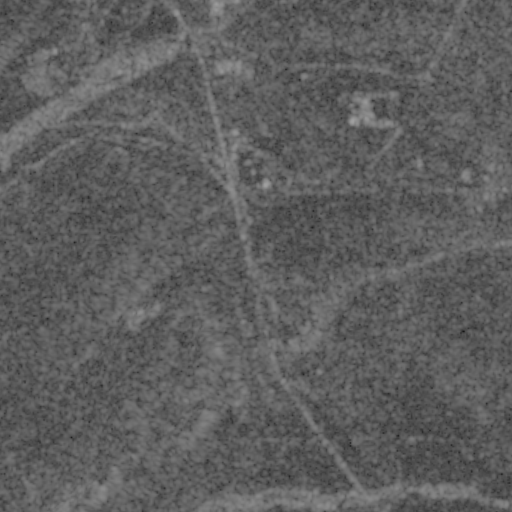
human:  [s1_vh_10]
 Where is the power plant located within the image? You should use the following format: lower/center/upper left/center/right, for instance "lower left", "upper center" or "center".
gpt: The power plant is located in the upper center of the image.
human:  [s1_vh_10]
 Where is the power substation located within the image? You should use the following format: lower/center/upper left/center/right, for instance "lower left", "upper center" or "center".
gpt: The power substation is located in the upper center of the image.
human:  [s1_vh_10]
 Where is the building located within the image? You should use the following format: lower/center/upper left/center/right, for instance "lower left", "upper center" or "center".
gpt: The building is located in the upper right of the image.
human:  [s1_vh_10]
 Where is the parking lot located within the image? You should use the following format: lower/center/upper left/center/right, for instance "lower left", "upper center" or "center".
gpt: There is no parking lot in the image.

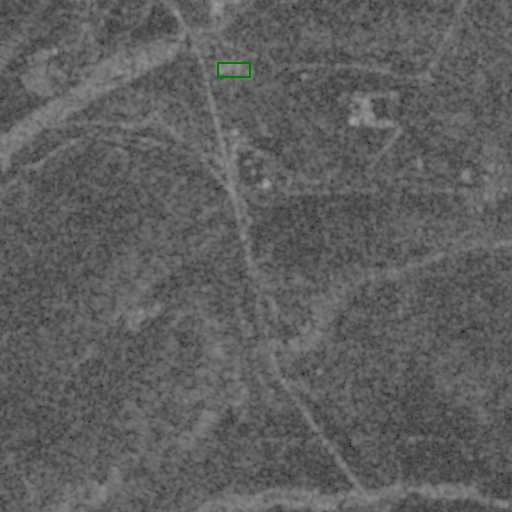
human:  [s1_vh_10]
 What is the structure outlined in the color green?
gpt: The structure outlined in green is a power substation.
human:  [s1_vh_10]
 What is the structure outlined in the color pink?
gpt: There is no pink outline.